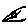
Label: house